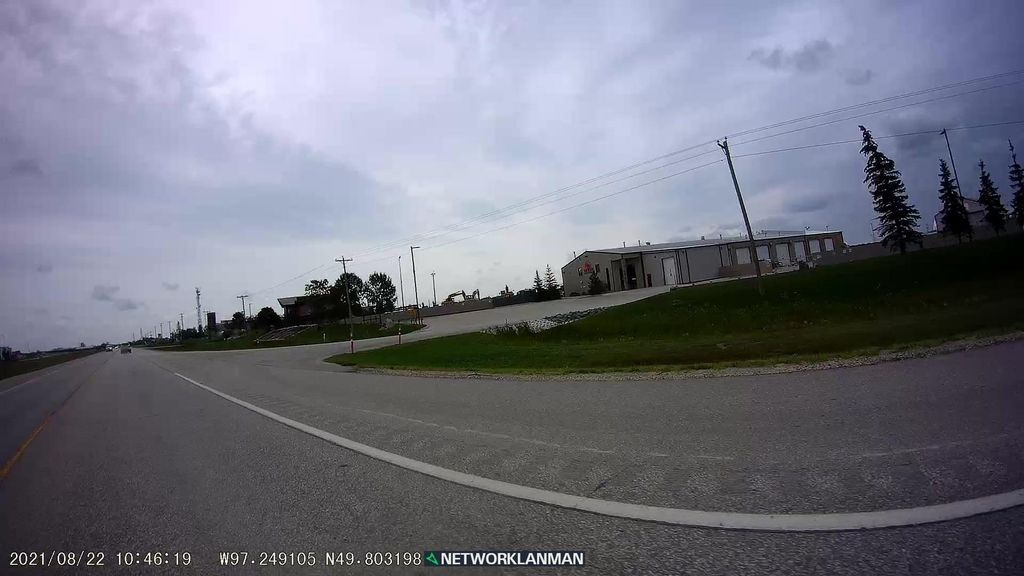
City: winnipeg